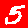
Digit: 5